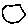
Label: hexagon